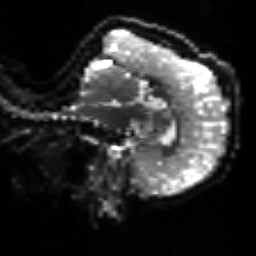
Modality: sbref
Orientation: sagittal
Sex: male
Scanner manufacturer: siemens
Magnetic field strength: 3 T
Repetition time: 5 s
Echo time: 0.071 s